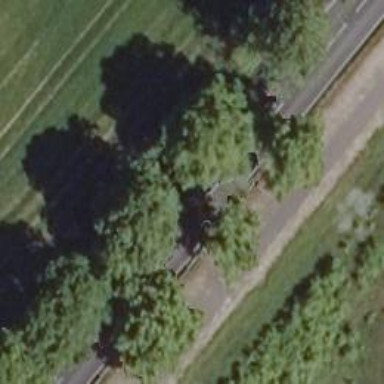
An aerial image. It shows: Deciduous tree with broadleaved leaves.